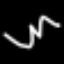
Label: squiggle